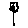
Label: flower